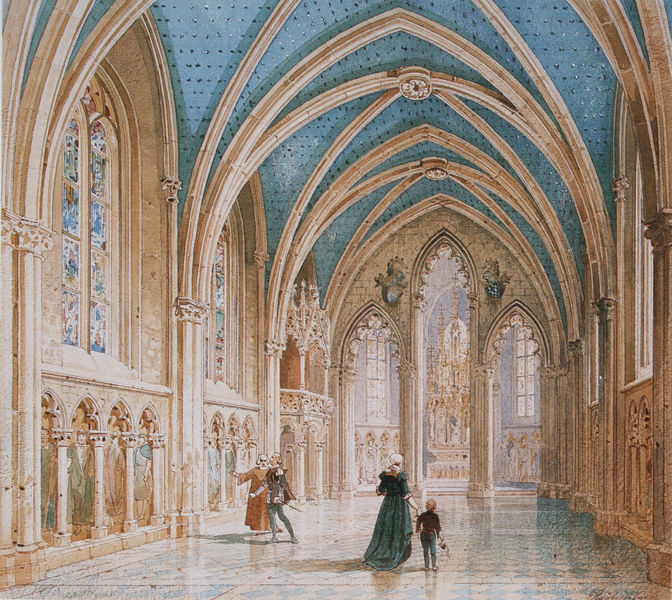
Titel: Entwurf zu einer Burgkapelle in Neuschwanstein
Künstler: Georg Hauberisser
Schlagwörter: blau, gemälde, himmel, mann, schatten, aquarell, menschen, fenster, frau, glas, hell, kleid, licht, marmor, männer, paris, pfeiler, raum, säule, säulen, türkis, weiss, zeichnung, dame, schloss, malerei, barock, innenraum, spiegel, kalt, spiegelung, gehen, kirche, sonne, boden, gold, decke, innen, kind, mutter, paar, england, gotik, balkon, ansicht, bogen, man, laufen, warm, leere, grafik, graphik, besucher, empore, pilaster, saal, figuren, staffage, glanz, wandmalerei, stuck, innenansicht, junge, zeigen, tor, bögen, wände, arkade, gewölbe, knabe, kirch, fenstr, rippen, sterne, sternenhimmel, fliesen, mosaik, beten, ritter, altar, hochaltar, inneres, kapitelle, kathedrale, betrachten, kapitell, schlussstein, wappen, besuch, kreuzrippen, kreuzrippengewölbe, schnörkel, mittelschiff, skulpturen, pfarrer, buntglas, bündelpfeiler, dienste, glasfenster, gotisch, kanzel, rippengewölbe, schlusssteine, spitzbogen, spitzbögen, mittelalter, apsis, kirchenraum, priester, chor, kapelle, baldachin, heilige, museum, fließen, sakral, sohn, besichtigung, erklärung, verglasung, nischen, hallenkirche, fialen, neogotisch, neuzeit, speigelung, gewöbe, biler, musketier, palastkapelle, sainte chapelle, st denis, saint chapelle, chorram, biild, marmoeboden, menschcen, masfries